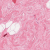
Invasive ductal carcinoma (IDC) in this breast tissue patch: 0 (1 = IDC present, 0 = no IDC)